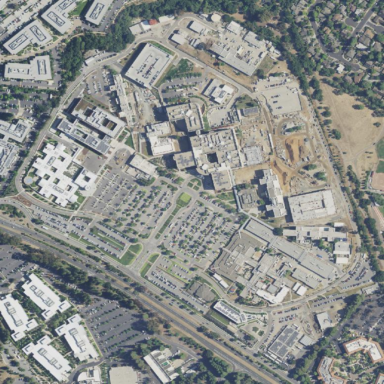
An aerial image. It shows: Healthcare facility identified as hospital.